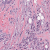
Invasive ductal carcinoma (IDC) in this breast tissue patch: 1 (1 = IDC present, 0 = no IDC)